Question: This code attempts to resize images in a directory called "imgs". Unfortunately for some reason when I uncomment the listFiles(..) loop 'ImageIO.read(sourceImageFile)' will return null. Yet processing the same file straightaway outside the loop ('res("imgs/foto_3.jpg")') works. So apparently, this loop is preventing the files from being read. Solutions?
'''
import java.awt.image.*;
import java.io.*;
import javax.imageio.*;
import static org.imgscalr.Scalr.*;
public class App {
public static void main(String[] args) throws IOException {
// for (File sourceImageFile : new File("imgs").listFiles()) {
// res("imgs/"+sourceImageFile.getName());
// }
res("imgs/foto_3.jpg");
}
public static void res(String arg) throws IOException {
File sourceImageFile = new File(arg);
BufferedImage img = ImageIO.read(sourceImageFile);
BufferedImage thumbnail = resize(img, 500);
thumbnail.createGraphics().drawImage(thumbnail, 0, 0, null);
ImageIO.write(thumbnail, "jpg", new File("resized/" + sourceImageFile.getName()));
}
}
'''

To reproduce the problem you can <URL>.
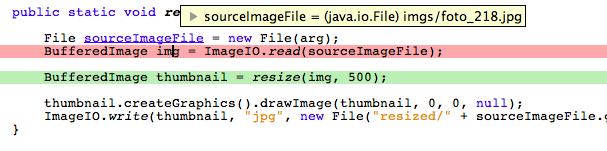
Answer: I've changed res method:
'''
public static void res(File arg) throws IOException {
if (arg.contains(".DS_Store")) {
return;
}
'''
A mac-issue (or should filter non-image files, as was suggested)!